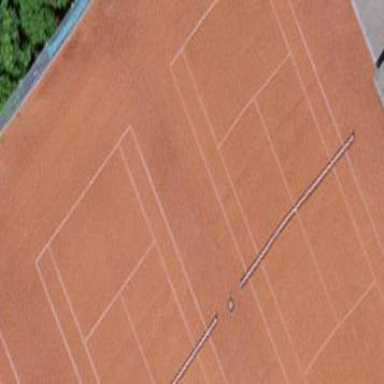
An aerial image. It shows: Tennis court on pitch designated for leisure land.